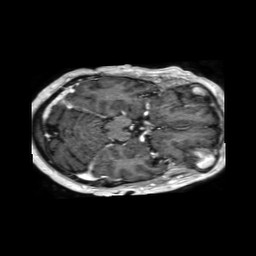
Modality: T1w
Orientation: axial
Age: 68
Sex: female
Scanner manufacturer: philips
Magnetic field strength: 1.5 T
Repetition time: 0.008594 s
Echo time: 0.003968 s